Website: lowes
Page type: payment
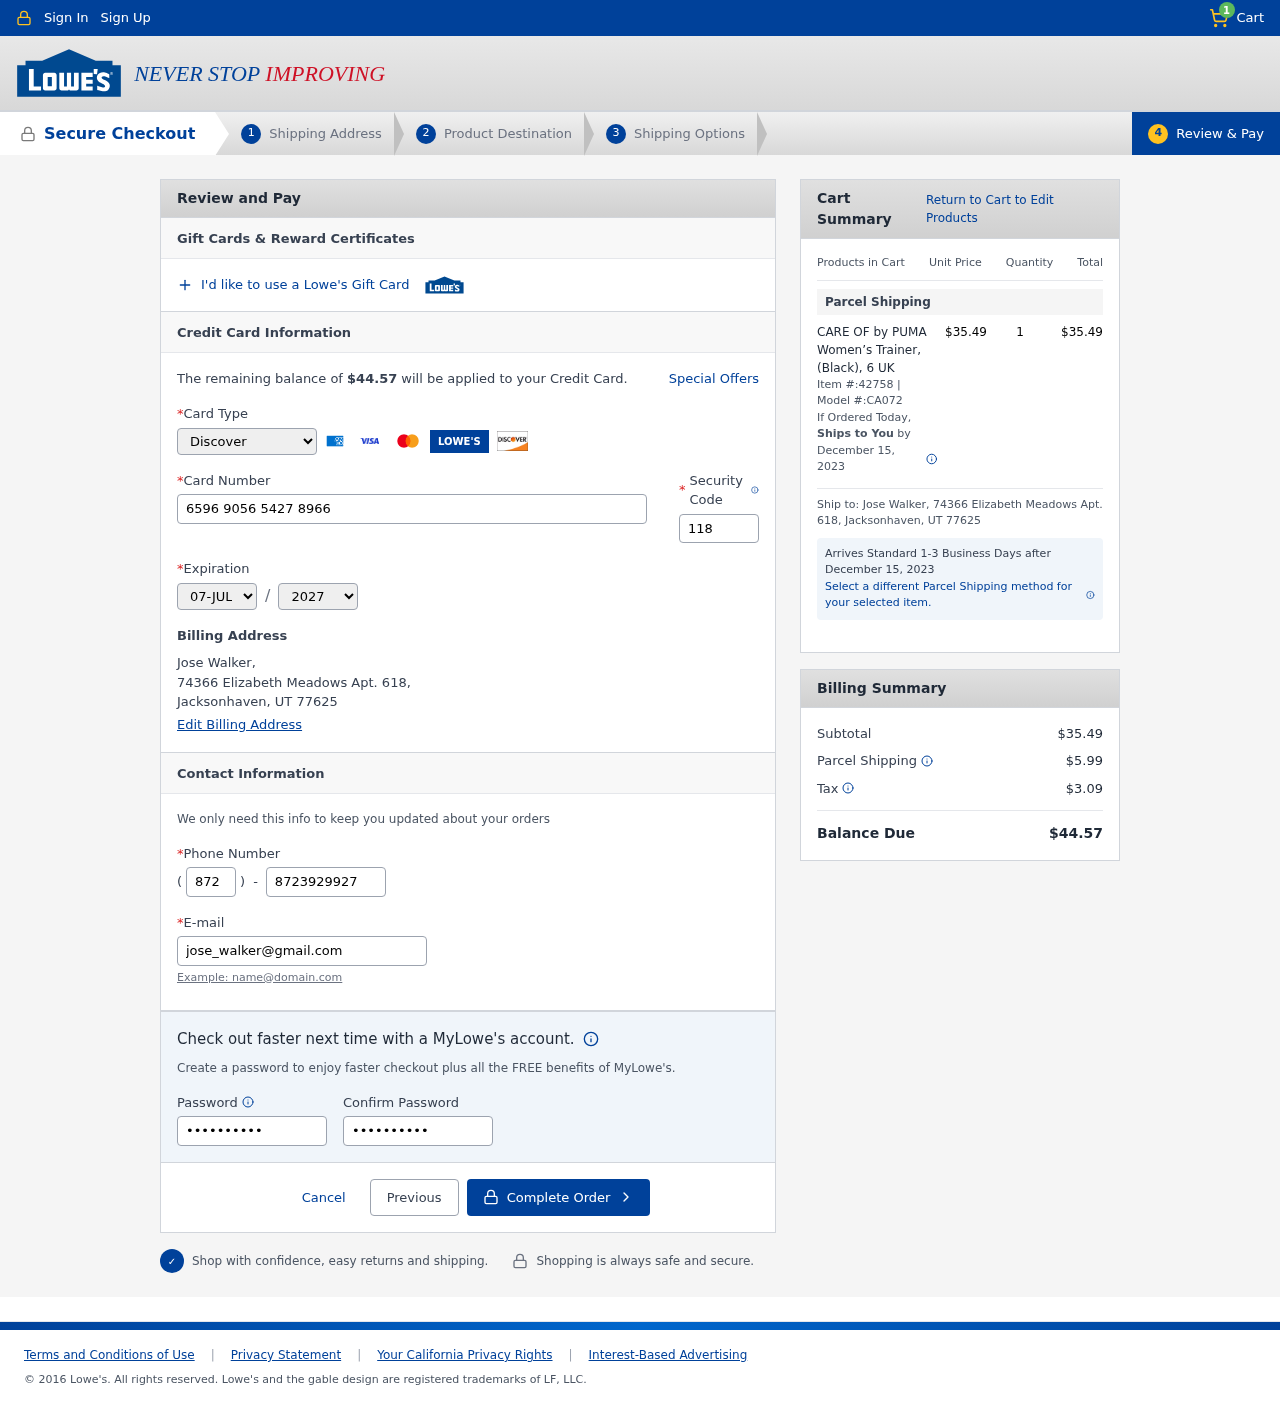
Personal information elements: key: PII_CARD_CVV
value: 118
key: PII_CARD_EXPIRY_MONTH
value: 07
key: PII_CARD_EXPIRY_YEAR
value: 27
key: PII_CARD_NUMBER
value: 6596 9056 5427 8966
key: PII_CARD_TYPE
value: Discover
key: PII_CITY_STATE_ZIP
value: Jacksonhaven, UT 77625
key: PII_EMAIL
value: jose_walker@gmail.com
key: PII_FULLNAME
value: Jose Walker,
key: PII_PHONE
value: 8723929927
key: PII_PHONE_AREA
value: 872
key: PII_STREET
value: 74366 Elizabeth Meadows Apt. 618,
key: PII_FULLNAME2
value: Jose Walker
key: PII_STREET2
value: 74366 Elizabeth Meadows Apt. 618
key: PII_CITY_STATE_ZIP2
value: Jacksonhaven, UT 77625
Product elements: key: PRODUCT1_NAME
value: CARE OF by PUMA Women’s Trainer, (Black), 6 UK
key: PRODUCT1_PRICE
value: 35.49
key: PRODUCT1_QUANTITY
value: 1
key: PRODUCT1_ITEM
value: Item #:42758
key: PRODUCT1_MODEL
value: Model #:CA072
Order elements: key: ORDER_NUM_ITEMS
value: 1
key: ORDER_TOTAL
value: $44.57
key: ORDER_SHIPPING_DATE
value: December 15, 2023
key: ORDER_SUBTOTAL
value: $35.49
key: ORDER_SHIPPING_DATE2
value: December 15, 2023
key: ORDER_SHIPPING_COST
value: $5.99
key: ORDER_TAX
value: $3.09